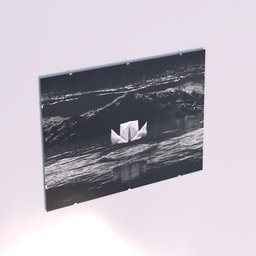
Label: decoration